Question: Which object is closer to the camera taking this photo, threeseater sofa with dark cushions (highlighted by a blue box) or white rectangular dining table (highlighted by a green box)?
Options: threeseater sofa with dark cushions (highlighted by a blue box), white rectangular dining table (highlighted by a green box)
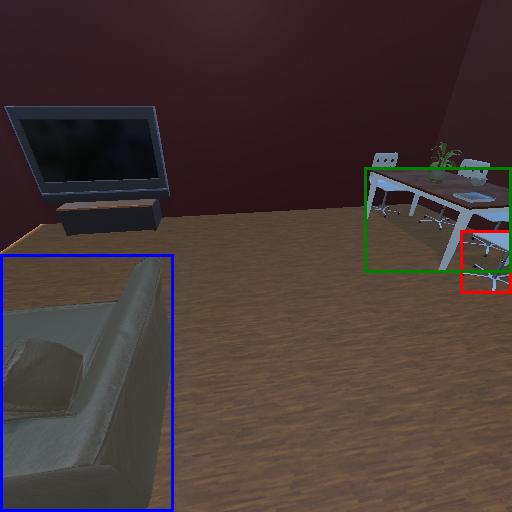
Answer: threeseater sofa with dark cushions (highlighted by a blue box)